Question: I have a gridPanel defined as follows:
'''
Ext.define('Mb.view.winbiz.ExportGrid', {
extend: 'Ext.grid.Panel',
store: 'winbiz.Exports',
plugins: [{ptype: 'rowediting', clicksToMoveEditor: 2, autoCancel: false}],
columns: [
{text: 'Id', dataIndex: 'id'},
{
text: 'Description',
dataIndex: 'description',
flex:1,
editor: {
xtype: 'textfield',
allowBlank: false
}
}
]
});
'''
I have this problem with the rowEditing plugin:
Instead of editing the line on which I double-click, a new row is inserted at the top of the grid, but it does not show the editor fields.
I looked everywhere in the code and compared to a <URL>, but I cannot find what is not correct.
This is how it looks like:
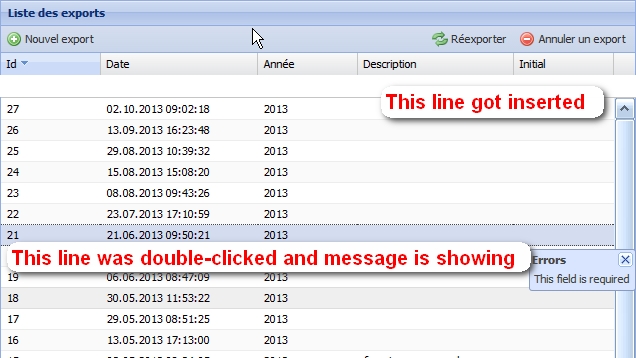
Answer: The reason the rowEditor did not work was the following:
I have a custom template. The css needed for the rowEditiong plugin to work was not included.
Once I rebuilt the application with 'sencha app build' the css file was updated and everything worked fine.